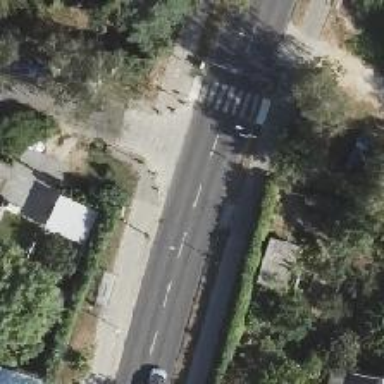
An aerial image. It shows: Unmarked road crossing.